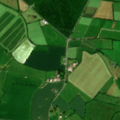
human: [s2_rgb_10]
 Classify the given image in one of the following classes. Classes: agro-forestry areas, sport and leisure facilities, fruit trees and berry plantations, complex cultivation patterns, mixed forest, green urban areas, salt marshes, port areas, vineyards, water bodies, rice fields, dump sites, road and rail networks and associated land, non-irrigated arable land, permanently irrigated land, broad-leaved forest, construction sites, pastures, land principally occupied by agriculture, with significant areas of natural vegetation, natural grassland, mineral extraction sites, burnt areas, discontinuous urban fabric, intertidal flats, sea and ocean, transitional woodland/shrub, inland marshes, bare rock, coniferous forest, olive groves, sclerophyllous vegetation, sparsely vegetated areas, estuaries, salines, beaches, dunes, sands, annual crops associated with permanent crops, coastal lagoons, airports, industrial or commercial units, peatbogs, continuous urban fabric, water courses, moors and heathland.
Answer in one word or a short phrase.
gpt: non-irrigated arable land, pastures, transitional woodland/shrub